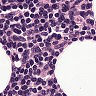
Metastatic tissue present: no